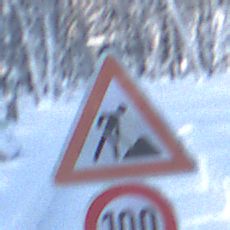
Verkehrszeichen: Arbeitsstelle
Zusatzzeichen unten: Geschwindigkeit100
Umgebung: Outdoor, Nature
Tageszeit: MorningAfternoon
Wetter: Clear
Licht: Natural
Jahreszeit: Winter
Kontrast: LowContrast